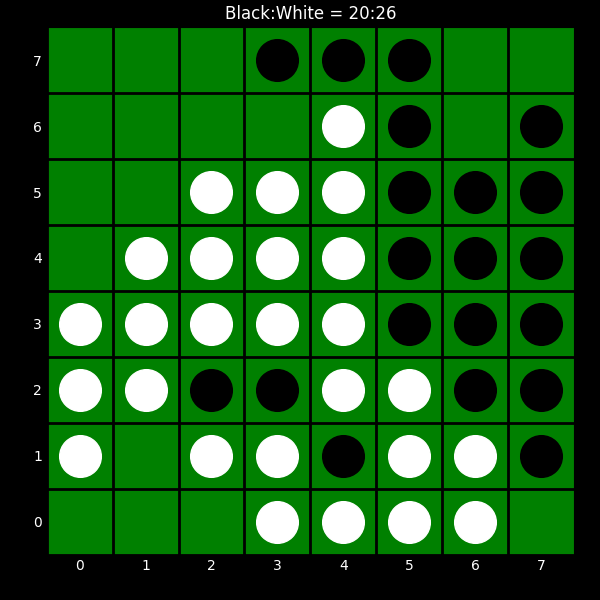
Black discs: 20
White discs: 26